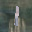
Label: 1